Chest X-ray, PA view. Patient: 24 years old, sex M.
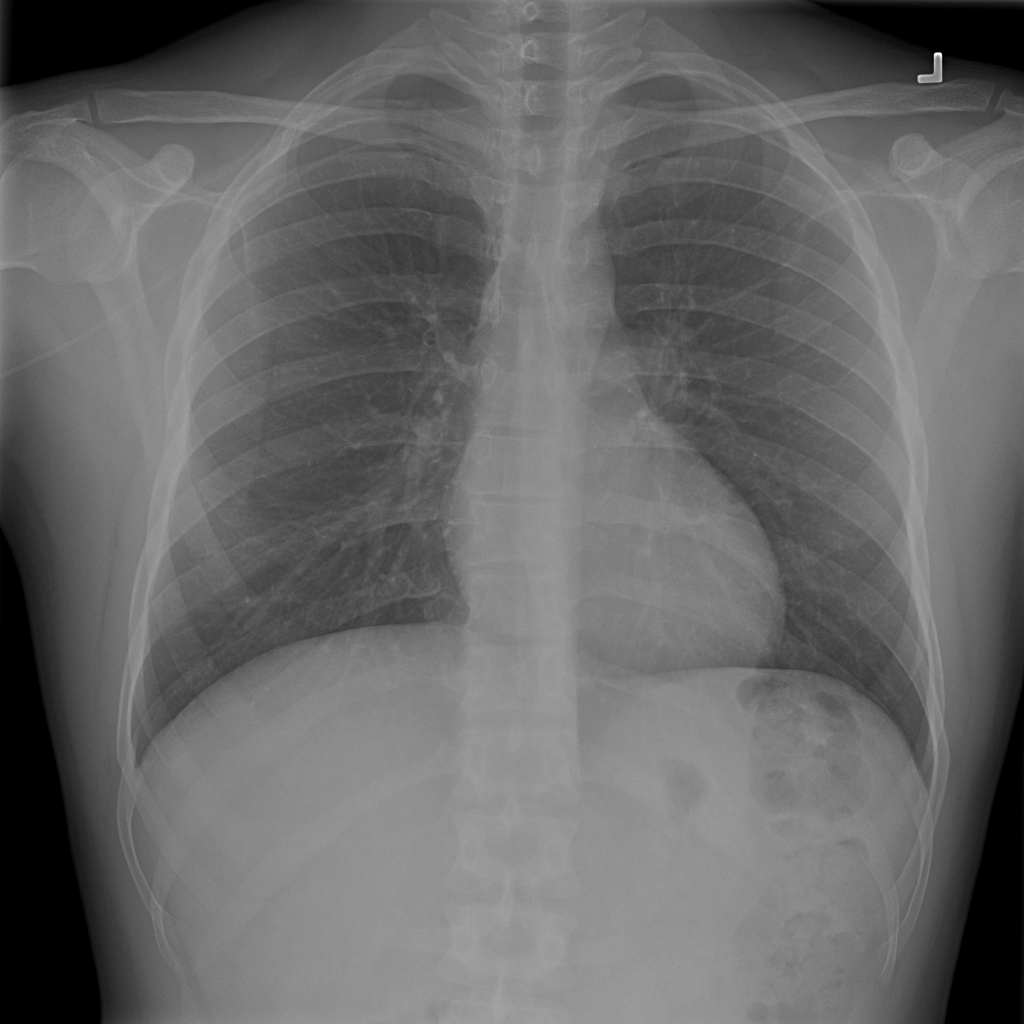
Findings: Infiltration